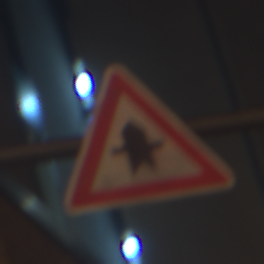
Verkehrszeichen: Vorfahrt
Umgebung: Outdoor, Urban
Tageszeit: Night
Wetter: Clear
Licht: Artificial
Jahreszeit: NotSpecified
Kontrast: HighContrast